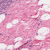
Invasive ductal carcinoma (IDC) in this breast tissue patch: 0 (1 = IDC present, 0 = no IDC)